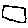
Label: square